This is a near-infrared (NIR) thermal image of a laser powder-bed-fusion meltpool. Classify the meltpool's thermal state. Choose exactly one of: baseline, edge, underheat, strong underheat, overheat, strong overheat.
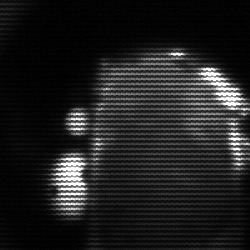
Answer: baseline